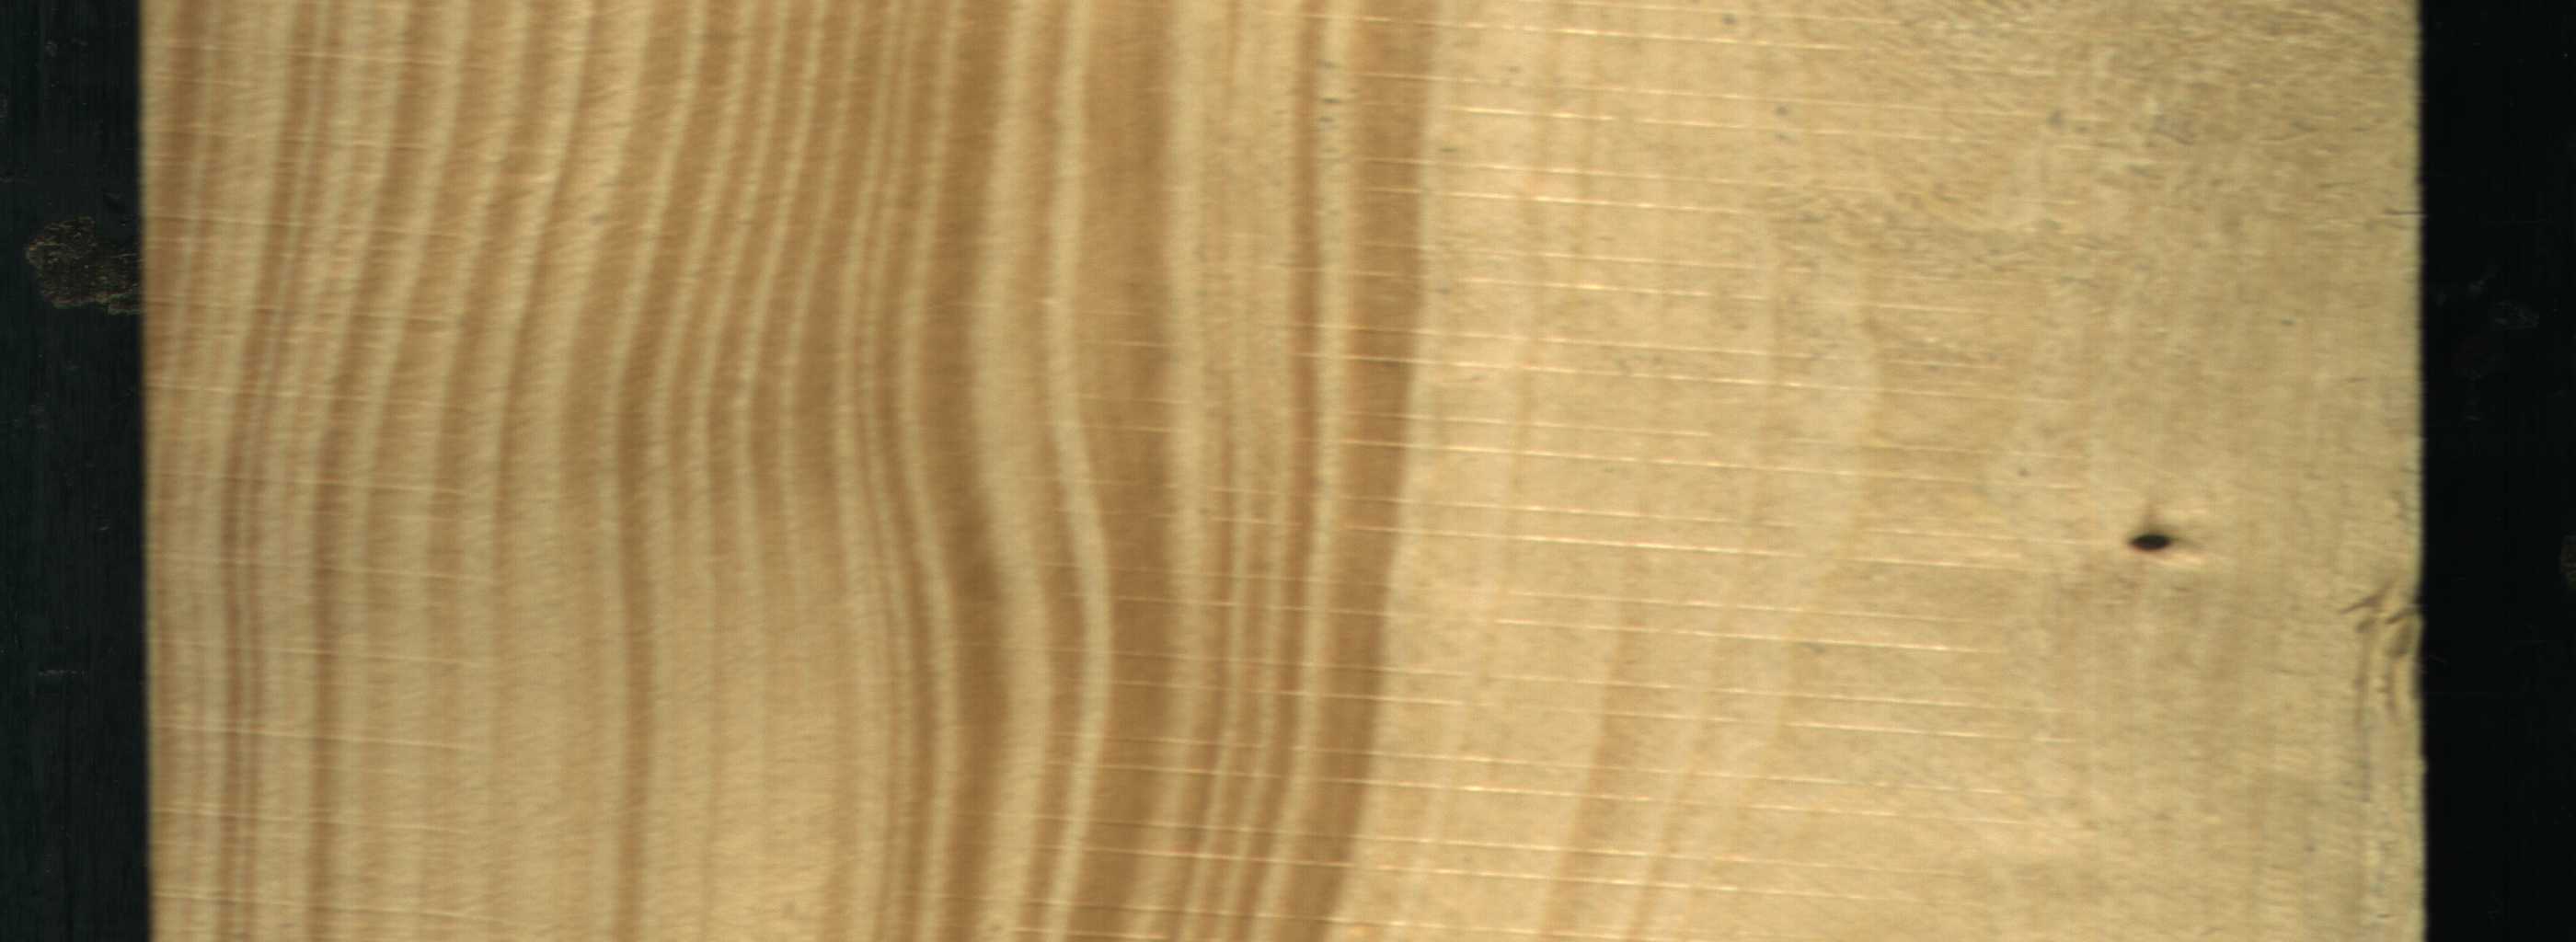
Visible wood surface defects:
Dead_Knot